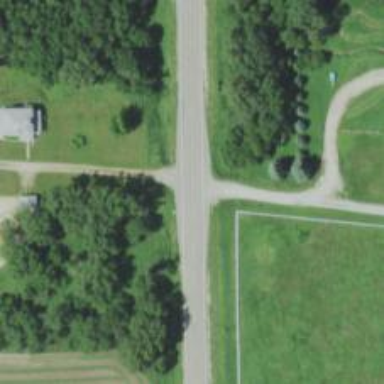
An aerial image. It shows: Driveway leading to service road.